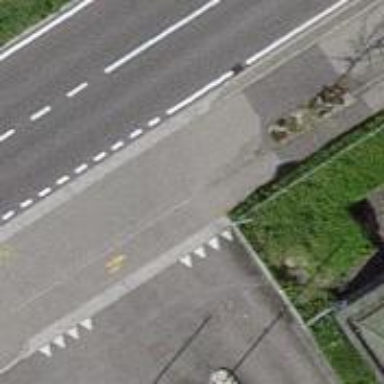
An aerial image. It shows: Asphalt cycleway intersecting with asphalt footway.